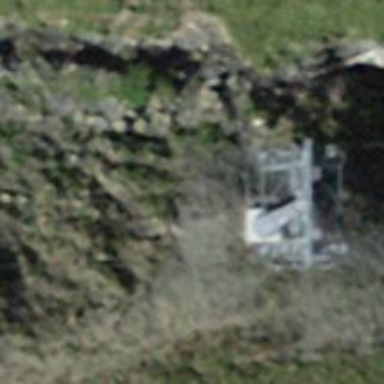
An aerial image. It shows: Pylon for aerialway.